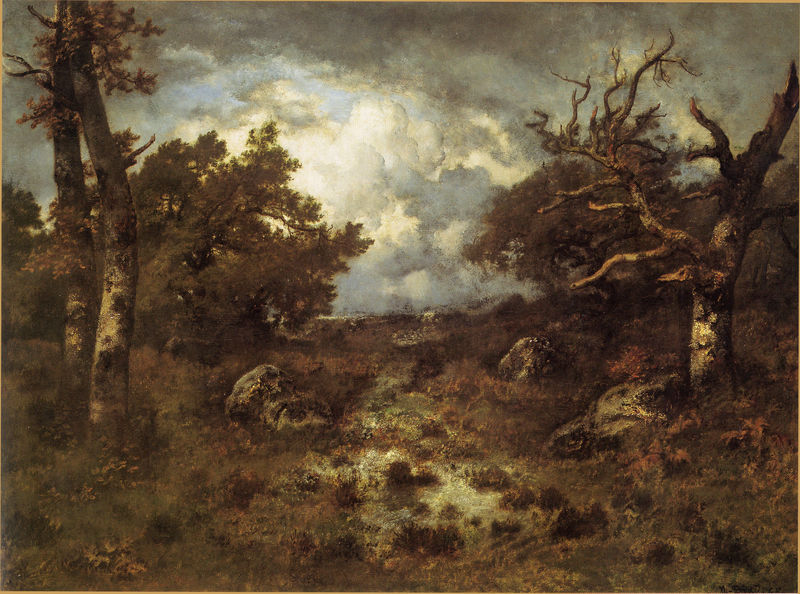
Titel: Clairière de forêt, Lichtung im Wald von Fontainebleau
Künstler: Narcisse Diaz
Standort: München
Institution: Neue Pinakothek
Schlagwörter: baum, blau, blätter, dunkel, felsen, gemälde, gewitter, himmel, schatten, weiß, wolken, aquarell, bäume, grün, landschaft, sand, äste, braun, grau, hintergrund, licht, nacht, vordergrund, gras, weg, wiese, wolke, beige, malerei, alt, stein, steine, tod, tot, bild, holland, niederlande, signatur, öl, ast, baumstamm, birke, birken, erde, ferne, gräser, horizont, kalt, natur, stamm, weite, wolen, zweige, busch, büsche, einsam, gebüsch, pfad, sonne, sträucher, boden, pflanze, pflanzen, gainsborough, wald, bewölkt, hellblau, düster, trocken, düne, fels, leer, leere, verlassen, kahl, landschaftsmalerei, herbst, winter, romantik, constable, sturm, stürmisch, turner, unwetter, wetter, brun, vert, stimmung, menschenleer, regen, vanitas, mond, dürr, durchblick, einöde, heide, ödnis, zweig, lichtung, wolkig, blanc, sumpf, regenwolken, ungemütlich, moor, karg, geäst, waldboden, nadelbäume, eiche, knorrig, büschel, niederländer, gestrüpp, eichen, waldweg, arbre, rousseau, ciel, foret, nature, paysage, unheimlich, herbstlich, morsch, gewitterstimmung, pierre, bewuchs, pflante, nuages, schauer, arbres, tronc, öd, chemin, ruisdael, branche, ursprung, regenschauer, entlaubt, belgien, magisch, panorame, herbststimmung, constalbe, knorrige bäume, roche, flandschaft, caillou